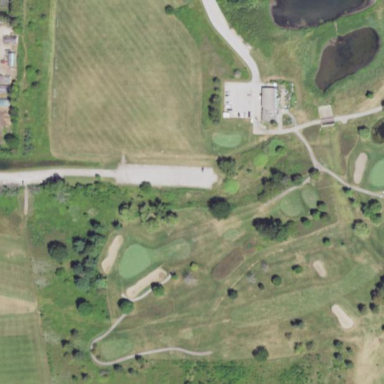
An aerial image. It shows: Rough grassy area used for golf.